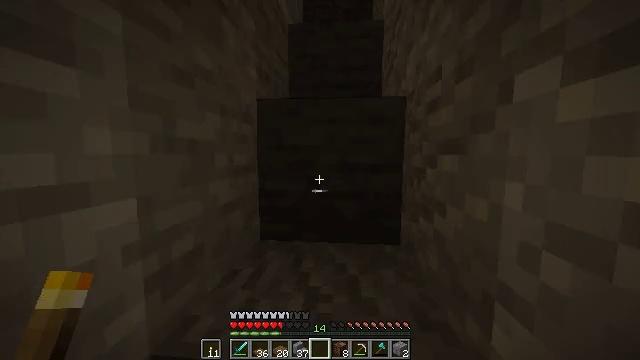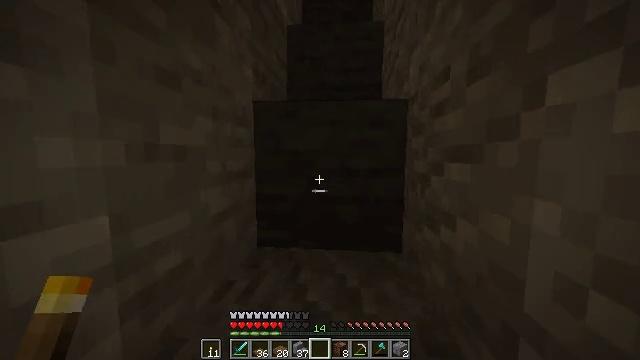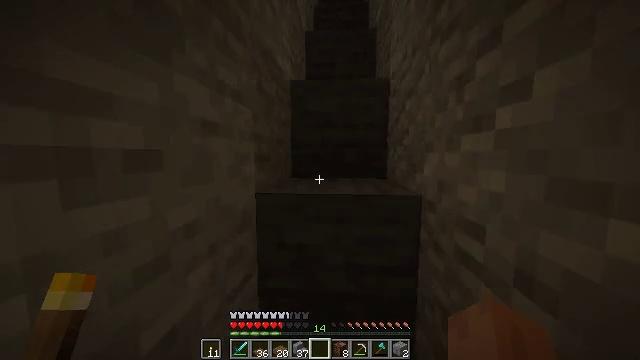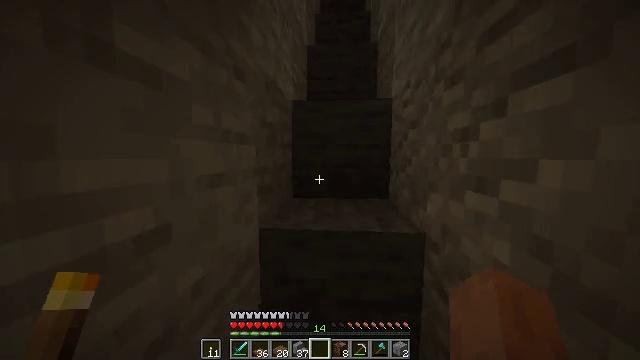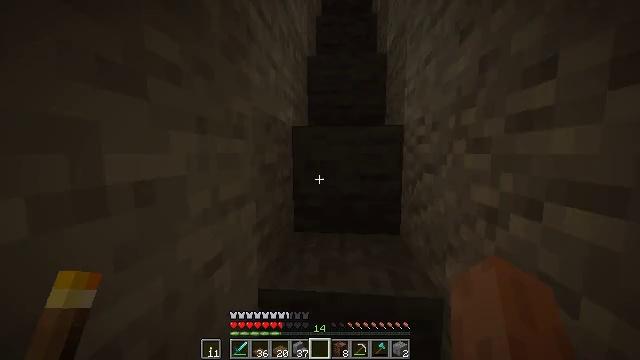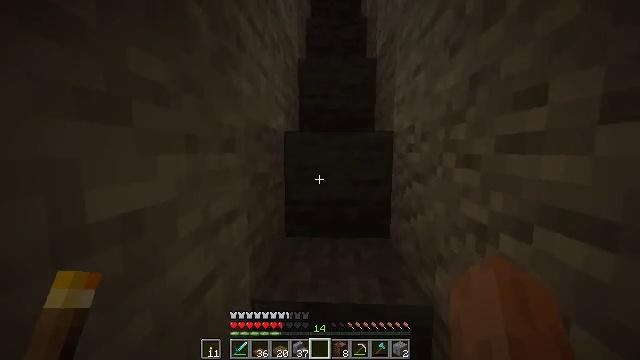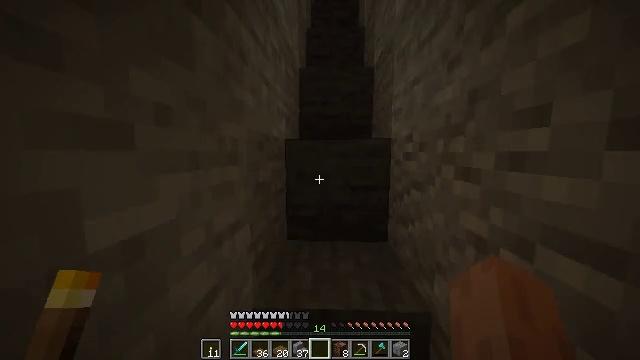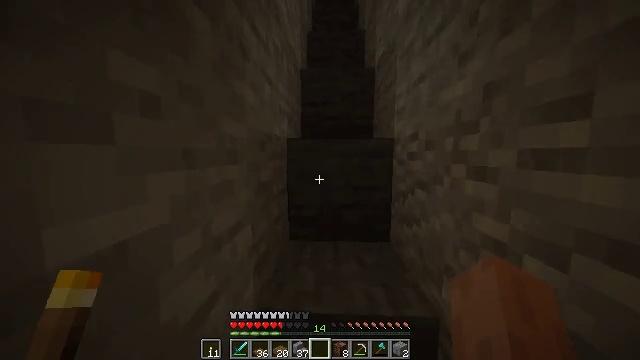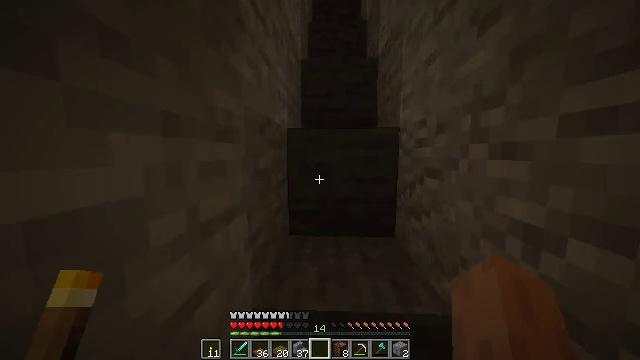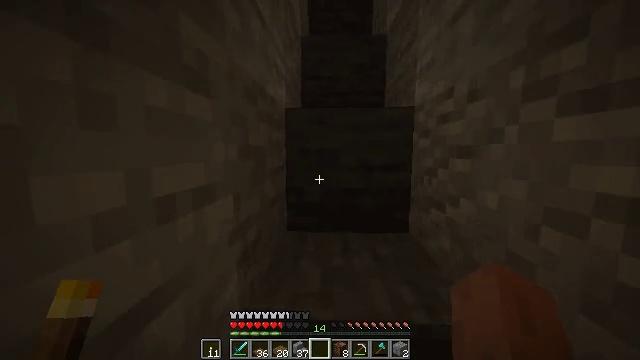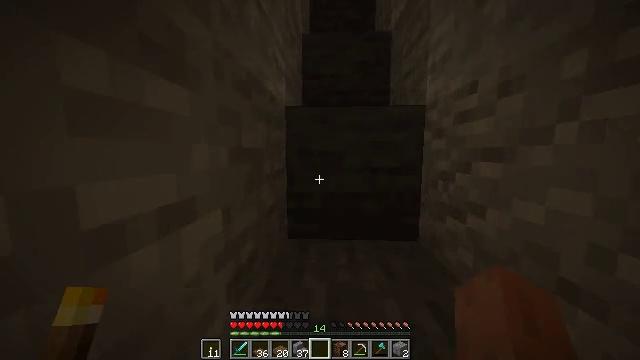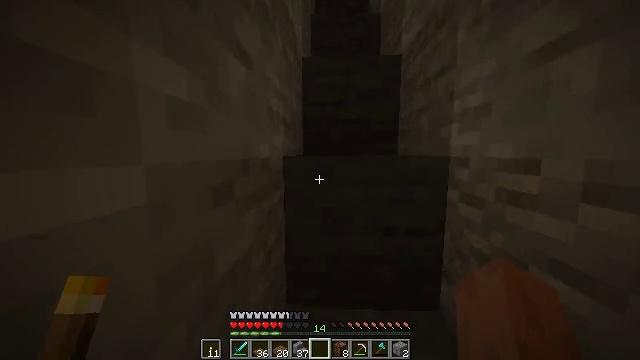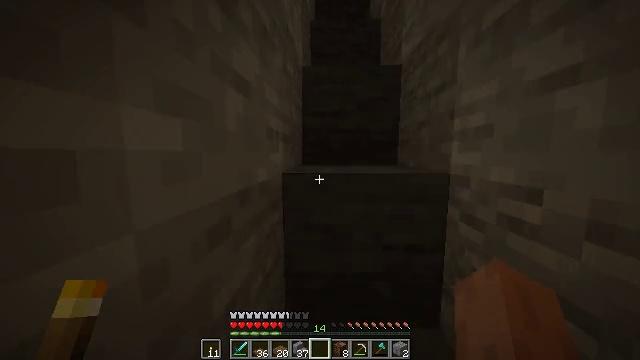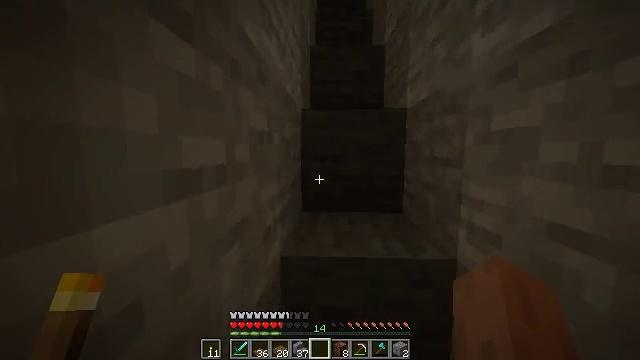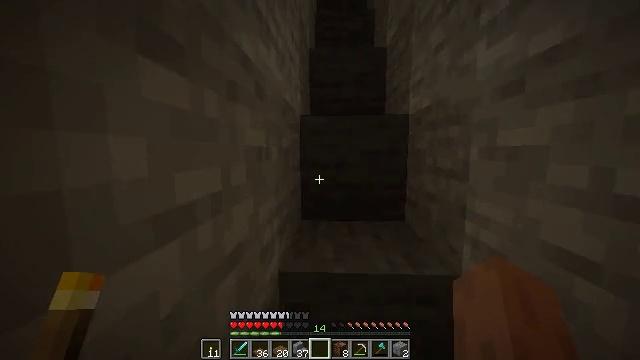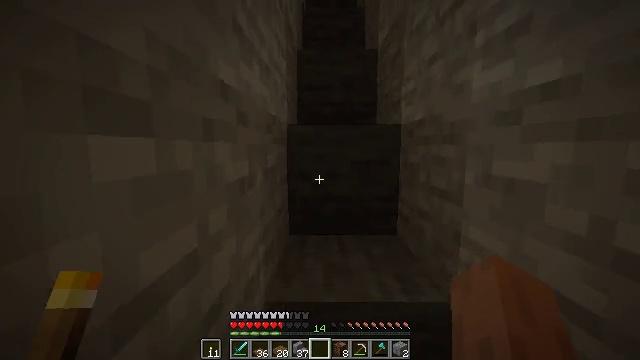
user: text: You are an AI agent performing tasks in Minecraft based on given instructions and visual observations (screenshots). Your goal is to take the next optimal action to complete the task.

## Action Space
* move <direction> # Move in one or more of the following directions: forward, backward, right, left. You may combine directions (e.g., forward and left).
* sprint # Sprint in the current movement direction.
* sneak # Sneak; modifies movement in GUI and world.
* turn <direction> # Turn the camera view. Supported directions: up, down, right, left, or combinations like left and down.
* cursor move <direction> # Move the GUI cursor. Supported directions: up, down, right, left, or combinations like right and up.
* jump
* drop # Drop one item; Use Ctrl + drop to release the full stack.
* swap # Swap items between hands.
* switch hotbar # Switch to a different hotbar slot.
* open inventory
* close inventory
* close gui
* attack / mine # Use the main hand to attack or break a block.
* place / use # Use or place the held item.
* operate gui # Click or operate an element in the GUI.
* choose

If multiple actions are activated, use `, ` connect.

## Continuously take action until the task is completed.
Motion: motion action
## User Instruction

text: Break the mature wheat plants.
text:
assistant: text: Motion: move forward, sprint, jump
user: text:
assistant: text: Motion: move forward, jump
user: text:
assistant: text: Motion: move forward, jump
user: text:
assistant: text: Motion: move forward, jump
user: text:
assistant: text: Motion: move forward, turn right, jump
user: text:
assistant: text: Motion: move forward, sprint, jump
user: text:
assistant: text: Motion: move forward, sprint, jump
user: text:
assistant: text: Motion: move forward, sprint, jump
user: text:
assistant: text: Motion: move forward, sprint, jump
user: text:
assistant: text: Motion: move forward, jump
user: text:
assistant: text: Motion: move forward, jump
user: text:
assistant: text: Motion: move forward, jump
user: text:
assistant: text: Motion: move forward, sprint, jump
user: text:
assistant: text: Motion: move forward, sprint, jump
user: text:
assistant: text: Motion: move forward, sprint, turn right, jump
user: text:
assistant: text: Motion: move forward, turn right, jump
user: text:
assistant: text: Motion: move forward, jump
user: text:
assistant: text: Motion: move forward, jump
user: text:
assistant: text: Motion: move forward, jump
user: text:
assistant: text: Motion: move forward, sprint, jump
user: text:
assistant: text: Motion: move forward, sprint, jump
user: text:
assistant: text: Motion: move forward, sprint, jump
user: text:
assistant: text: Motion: move forward, jump
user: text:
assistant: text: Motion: move forward, jump
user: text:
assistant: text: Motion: move forward, jump
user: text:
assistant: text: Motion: move forward, sprint, jump
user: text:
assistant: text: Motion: move forward, sprint, jump
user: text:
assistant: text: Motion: move forward, sprint, jump
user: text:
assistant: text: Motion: move forward, sprint, jump
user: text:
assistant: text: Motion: move forward, jump